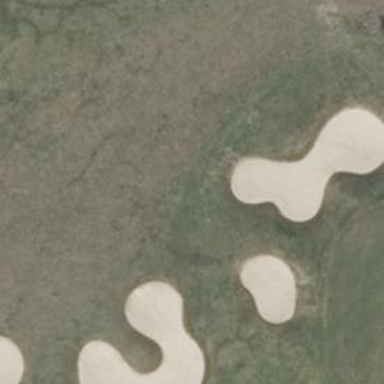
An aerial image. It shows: Sandy area is golf bunker.